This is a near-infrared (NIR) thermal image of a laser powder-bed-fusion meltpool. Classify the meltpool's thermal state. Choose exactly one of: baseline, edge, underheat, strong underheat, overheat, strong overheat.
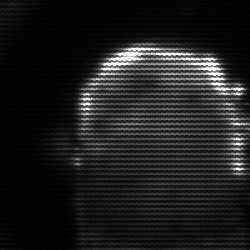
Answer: baseline